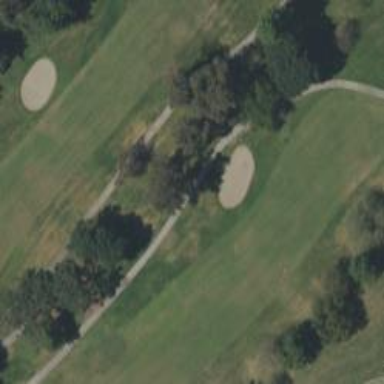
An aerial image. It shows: Grassy area designated as golf fairway.